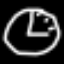
Label: clock